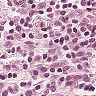
Metastatic tissue present: no